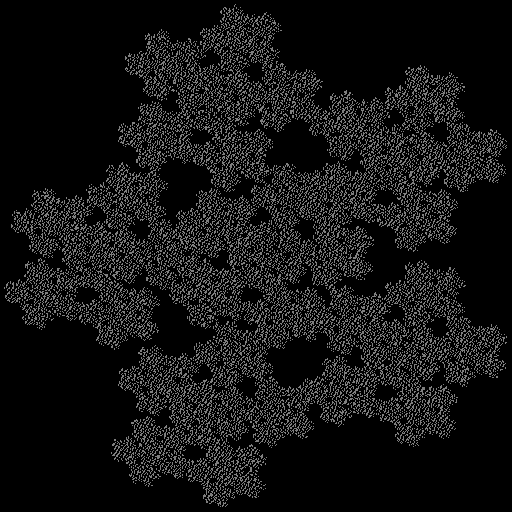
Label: mcWorter_pedigree